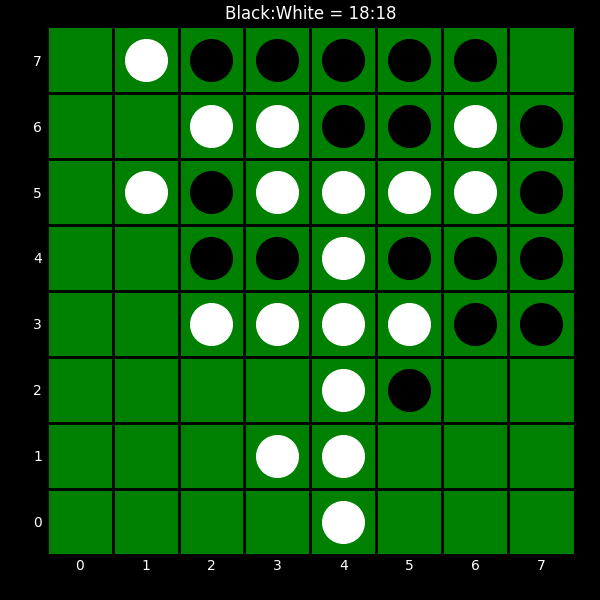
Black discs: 18
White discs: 18